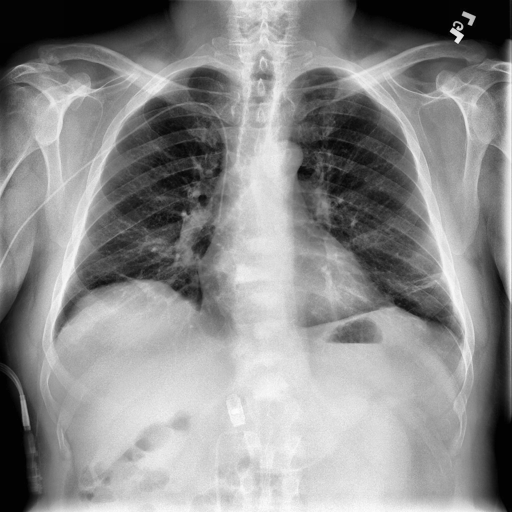
Finding: NORMAL